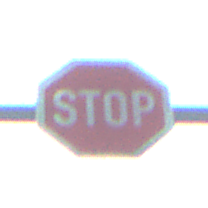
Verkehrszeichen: Stop
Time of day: MorningAfternoon
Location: Outdoor (Nature)
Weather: Clear
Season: NotSpecified
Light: Natural